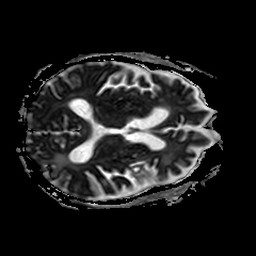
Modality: ADC
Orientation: axial
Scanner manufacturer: philips
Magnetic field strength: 3 T
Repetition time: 3.339 s
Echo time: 0.076 s